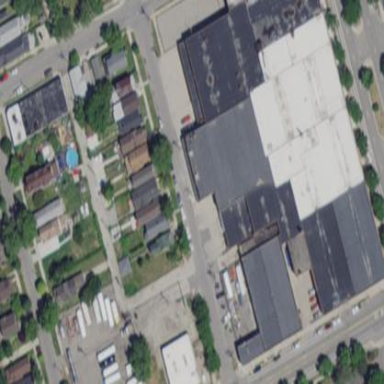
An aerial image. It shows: Warehouse building.